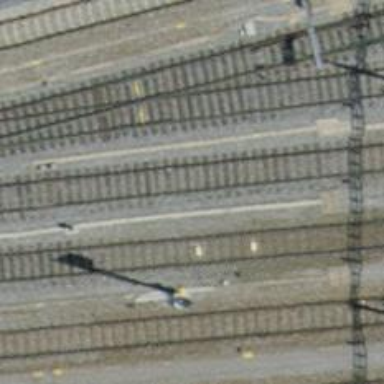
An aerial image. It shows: Railway signal.